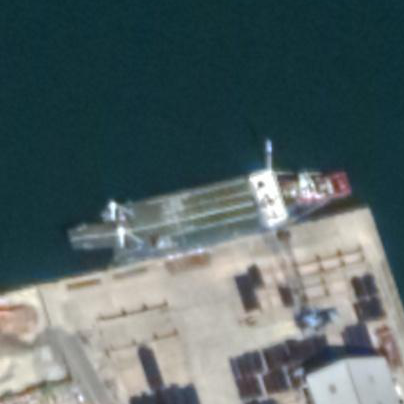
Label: civil